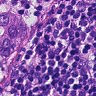
Metastatic tissue present: yes